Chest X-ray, AP view. Patient: 69 years old, sex M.
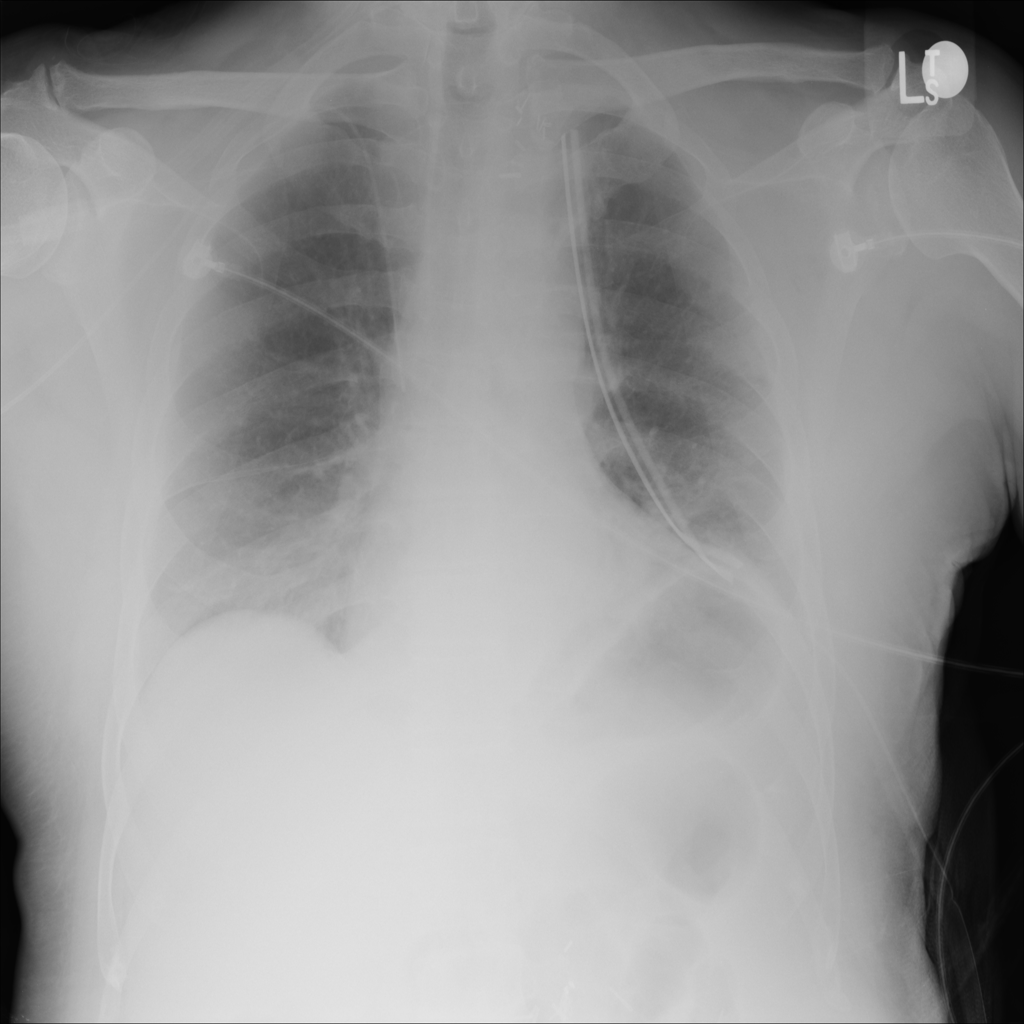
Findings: Atelectasis